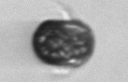
Label: Mesodinium